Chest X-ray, PA view. Patient: 31 years old, sex F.
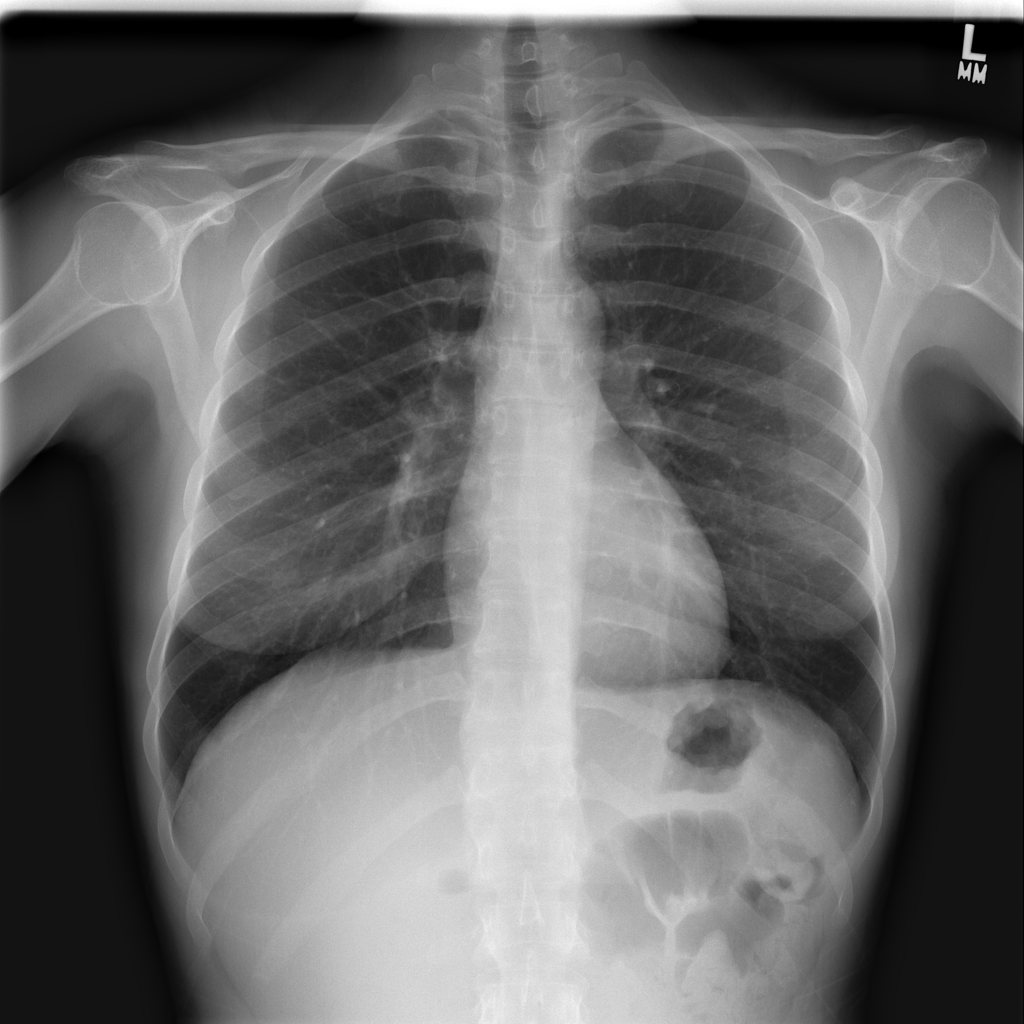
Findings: No Finding